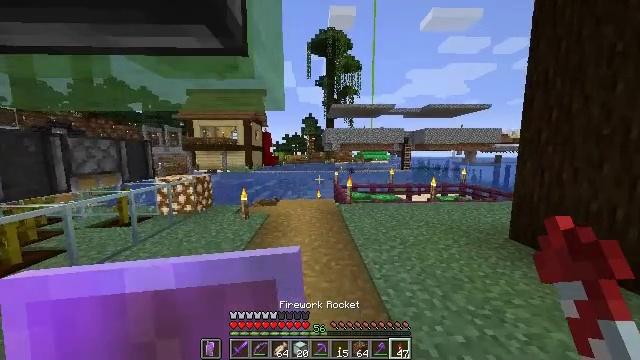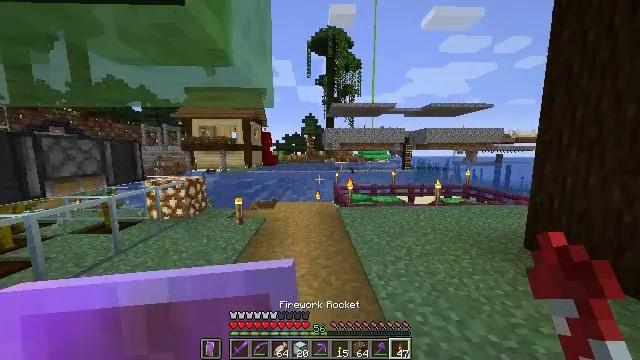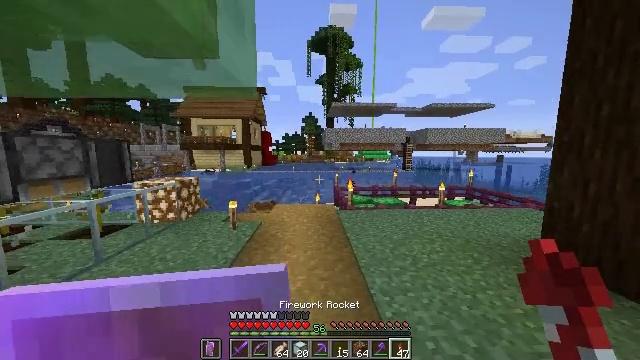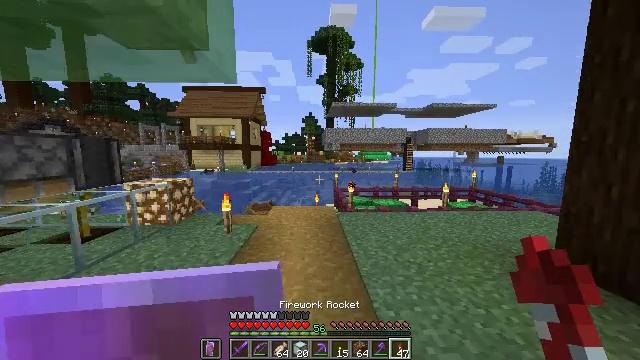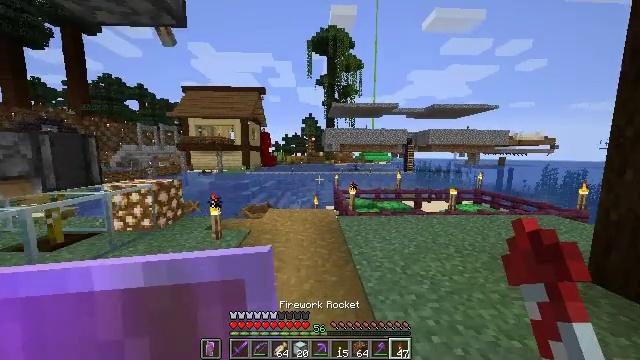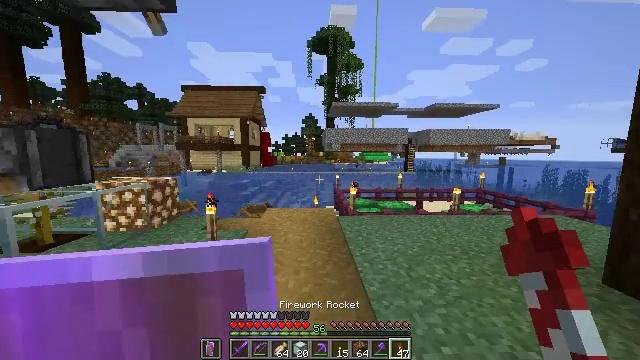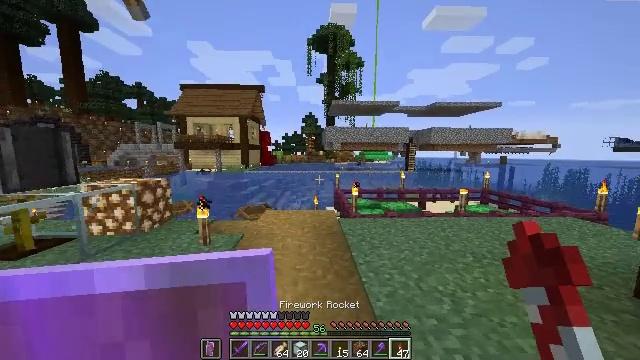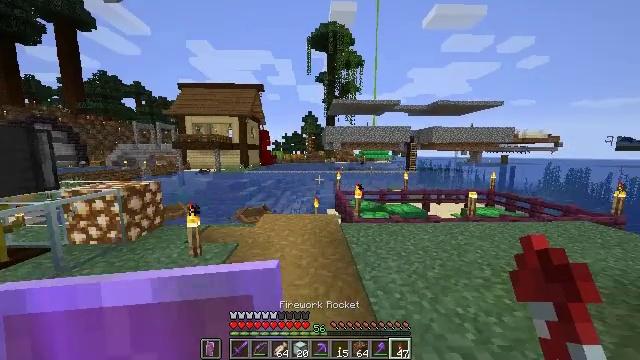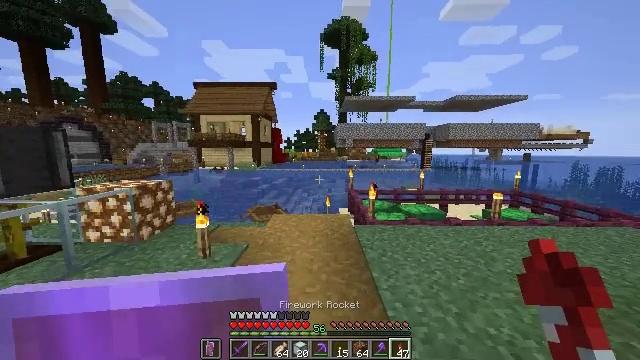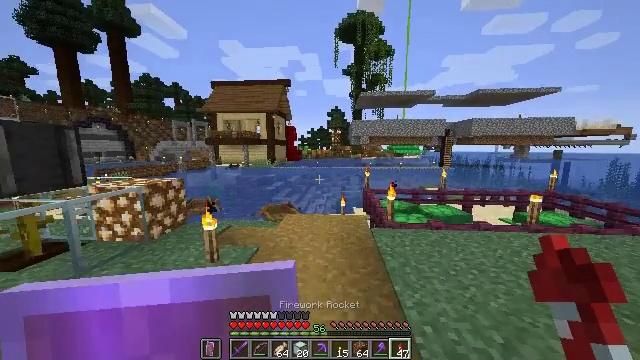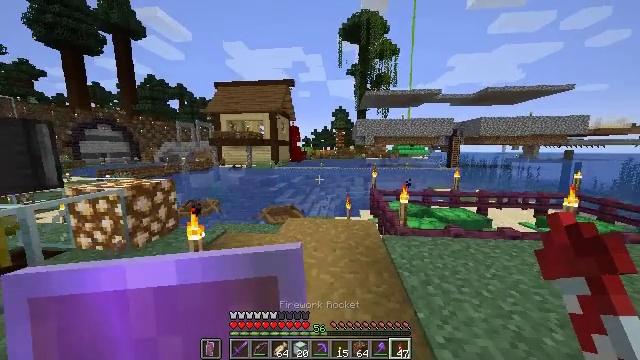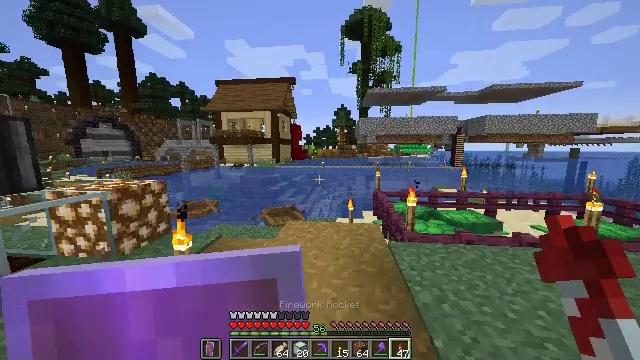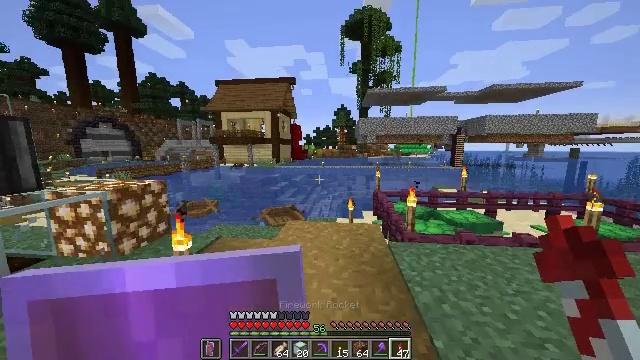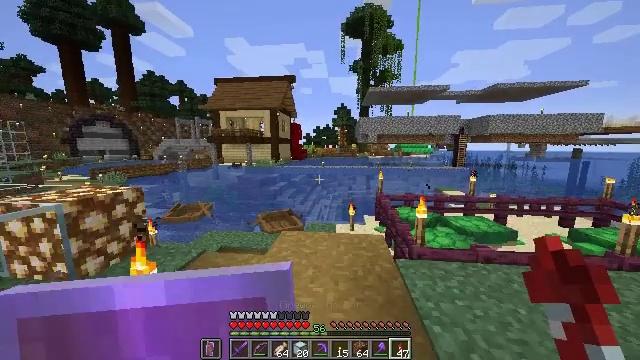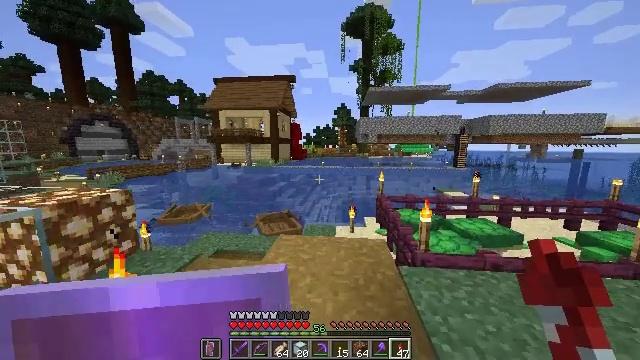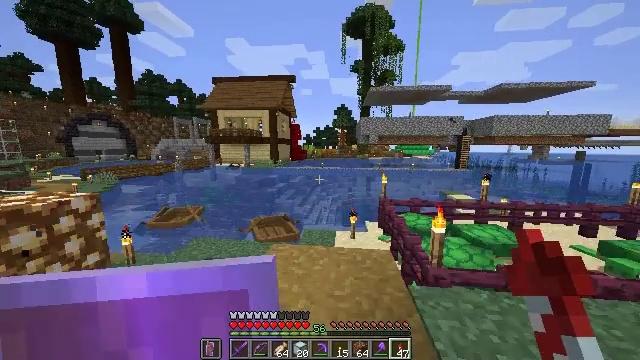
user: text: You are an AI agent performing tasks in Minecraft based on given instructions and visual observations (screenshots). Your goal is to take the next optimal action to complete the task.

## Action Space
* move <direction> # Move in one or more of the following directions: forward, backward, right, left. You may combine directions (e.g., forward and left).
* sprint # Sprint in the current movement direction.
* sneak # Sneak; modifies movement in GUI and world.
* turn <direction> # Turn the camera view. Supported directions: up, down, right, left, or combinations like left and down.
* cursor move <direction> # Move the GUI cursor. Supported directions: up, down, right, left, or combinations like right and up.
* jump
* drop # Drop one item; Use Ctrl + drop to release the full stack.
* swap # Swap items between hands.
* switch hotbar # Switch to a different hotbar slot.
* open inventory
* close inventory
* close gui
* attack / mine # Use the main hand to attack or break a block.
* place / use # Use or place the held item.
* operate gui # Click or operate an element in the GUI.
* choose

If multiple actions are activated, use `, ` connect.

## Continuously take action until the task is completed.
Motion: motion action
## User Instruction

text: Gather cactus by attacking it.
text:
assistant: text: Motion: move forward, sprint
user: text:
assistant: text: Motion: move forward, sprint
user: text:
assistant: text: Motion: move forward, sprint
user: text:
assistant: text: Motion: move forward, sprint
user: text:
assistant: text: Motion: move forward, sprint
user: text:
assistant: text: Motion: move forward, sprint
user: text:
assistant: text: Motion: move forward, sprint
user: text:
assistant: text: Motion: move forward, sprint, turn left
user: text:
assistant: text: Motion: move forward, sprint, turn left
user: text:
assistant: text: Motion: move forward, sprint, turn left
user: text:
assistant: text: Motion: move forward, sprint
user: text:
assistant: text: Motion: move forward, sprint
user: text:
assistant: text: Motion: move forward, sprint
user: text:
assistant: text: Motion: move forward, sprint
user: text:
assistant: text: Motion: move forward, sprint
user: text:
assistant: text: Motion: move forward, sprint
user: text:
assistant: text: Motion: move forward, sprint, turn left
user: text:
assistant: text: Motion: move forward, sprint, turn left and down
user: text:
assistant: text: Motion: move forward, sprint
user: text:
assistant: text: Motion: move forward, sprint
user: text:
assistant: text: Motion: move forward, sprint
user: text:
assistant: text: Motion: move forward, sprint
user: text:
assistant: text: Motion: move forward, sprint
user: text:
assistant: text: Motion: move forward, sprint
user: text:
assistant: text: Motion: move forward, sprint
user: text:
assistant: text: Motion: move forward, sprint
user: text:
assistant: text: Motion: no_op
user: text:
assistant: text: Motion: no_op
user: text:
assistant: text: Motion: no_op
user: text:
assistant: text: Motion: no_op